Interaction volume radius: 10 \u00c5
Interaction volume height: 40 \u00c5
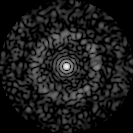
Disorder parameter: 0.8429